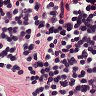
Metastatic tissue present: no